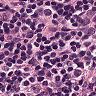
Metastatic tissue present: yes